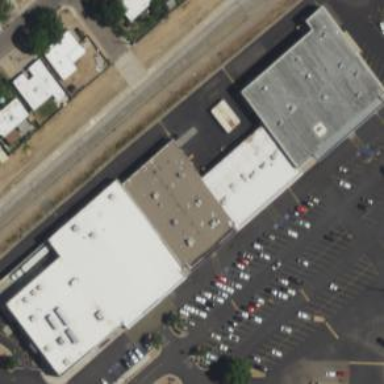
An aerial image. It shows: Retail building.